Question: I'm trying to import a text file into an MSI cell, but Orca's option to do so is disabled.

My file isn't read only or in use. How can I enable that option?
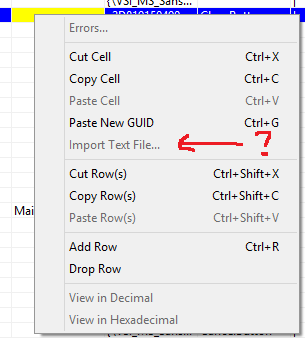
Answer: Only unbounded string columns ('String[0]') are compatible with the Insert Text File option. Other column types - even 'String[255]' - don't accept (and won't truncate) arbitrary-length text.